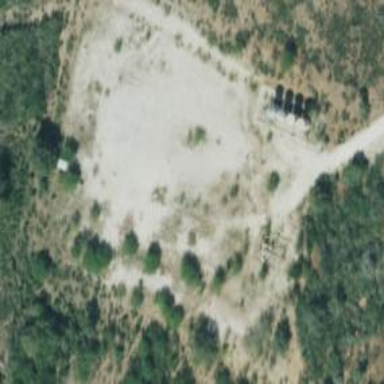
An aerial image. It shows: Petroleum well.